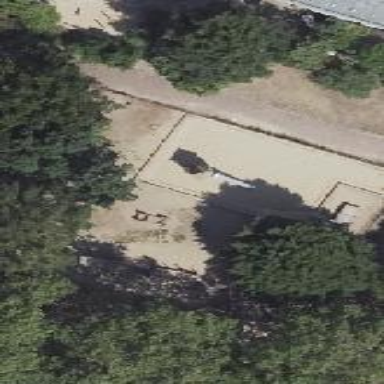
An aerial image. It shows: Sandpit at the playground.